Aerial crown-view tile of a tropical tree (Barro Colorado Island, Panama), acquired 20250512:
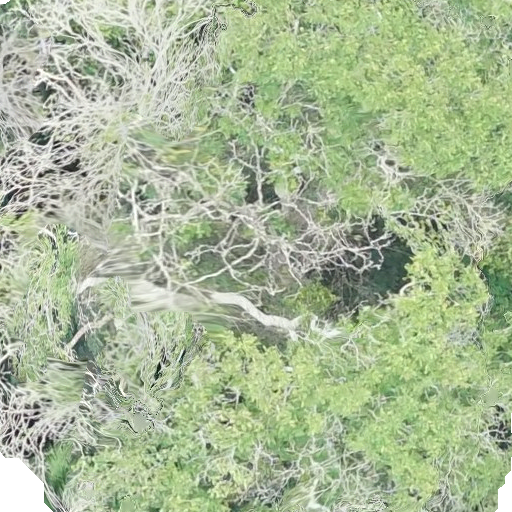
Species: Dipteryx oleifera
GBIF accepted scientific name: Dipteryx oleifera
Crown area: 542.581 m²